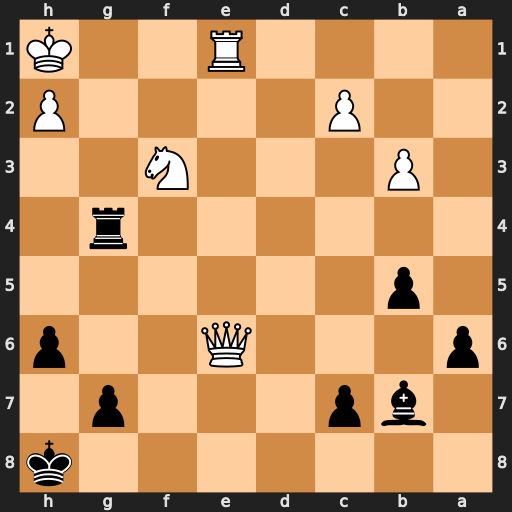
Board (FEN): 7k/1bp3p1/p3Q2p/1p6/6r1/1P3N2/2P4P/4R2K
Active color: b
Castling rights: -
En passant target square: -
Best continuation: Bxf3#